Aerial crown-view tile of a tropical tree (Barro Colorado Island, Panama), acquired 20250715:
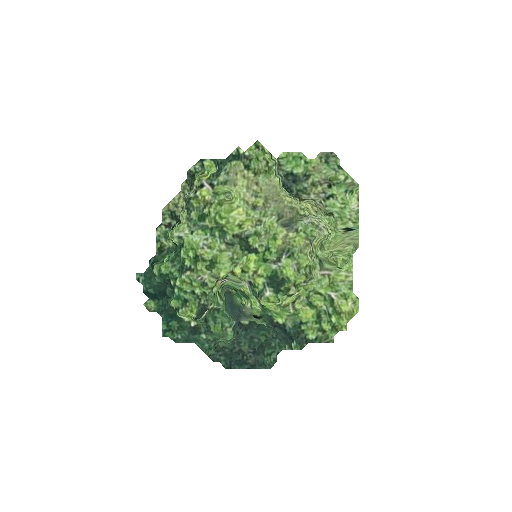
Species: Anacardium excelsum
GBIF accepted scientific name: Anacardium excelsum
Crown area: 55.601 m²